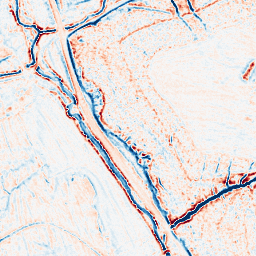
Category: edge_preserving
Decomposition family: bilateral
Decomposition parameters: d: 9
sigma_color: 50
sigma_space: 150
Upsampling method: sinc_hamming
Upsampling parameters: scale: 2
kernel_size: 4
Upsampling scale: 2